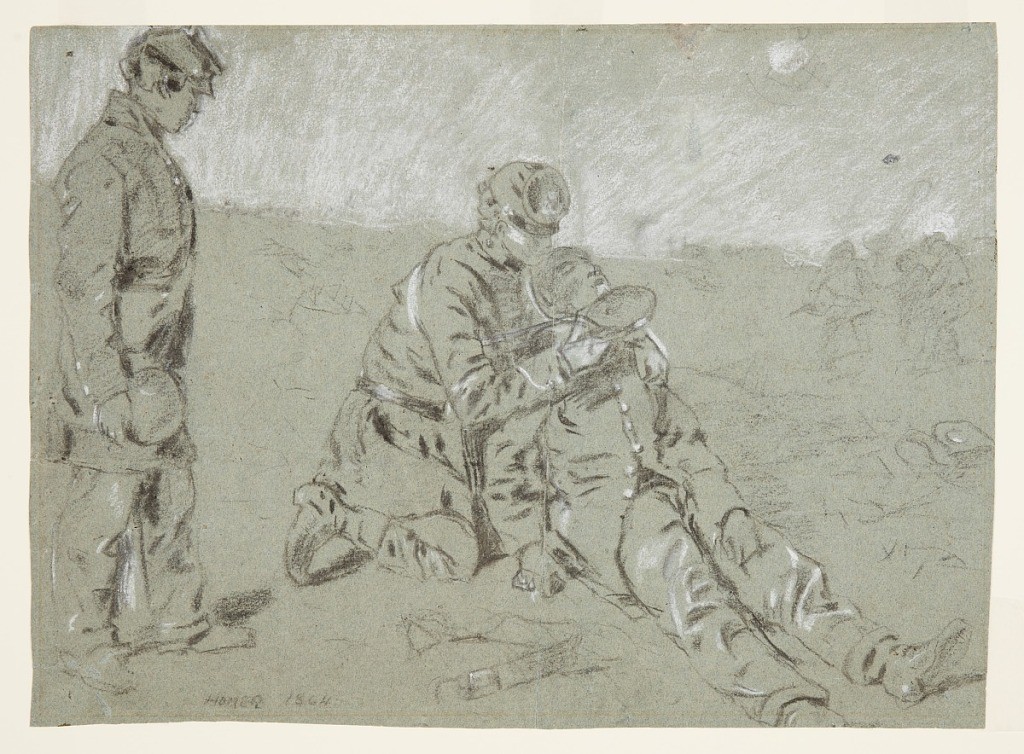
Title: Soldier Giving Water to a Wounded Companion
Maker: Winslow Homer, American, 1836–1910
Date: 1864
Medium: Charcoal, white chalk, brush and white gouache on greenish-grey wove paper, mounted on cardboard
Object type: Drawing
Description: Recto: Horizontal view of a soldier kneeling beside a wounded companion, holding his head, and giving him a drink from a canteen, as a third soldier stands and watches at left foreground. A faintly drawn group appears in right background. Verso: A drill ground.